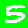
Digit: 5